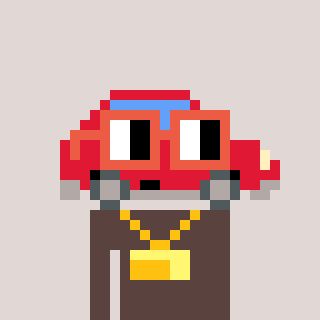
a pixel art character with square orange glasses, a car-shaped head and a darkbrown-colored body on a warm background